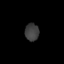
Tissue: skin
Cell type: Epithelial cells
Senescence score: 0.2721
Nuclear area (px): 242
Mean DAPI intensity: 61.678